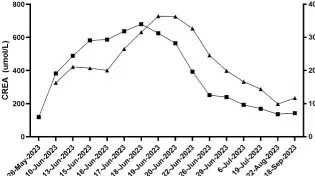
Post-treatment effects. Creatinine, and ,urea nitrogen.
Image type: chart (chart)